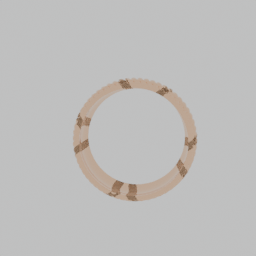
Label: decoration